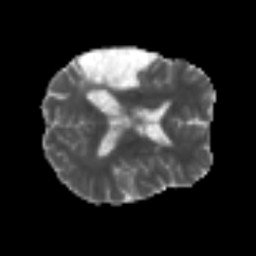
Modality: MD
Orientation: axial
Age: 66
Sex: male
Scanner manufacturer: siemens
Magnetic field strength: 3 T
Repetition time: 5.6 s
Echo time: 0.082 s